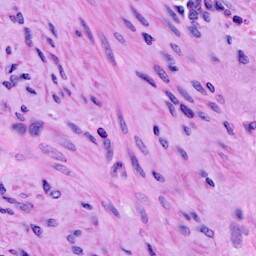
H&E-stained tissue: Cervix